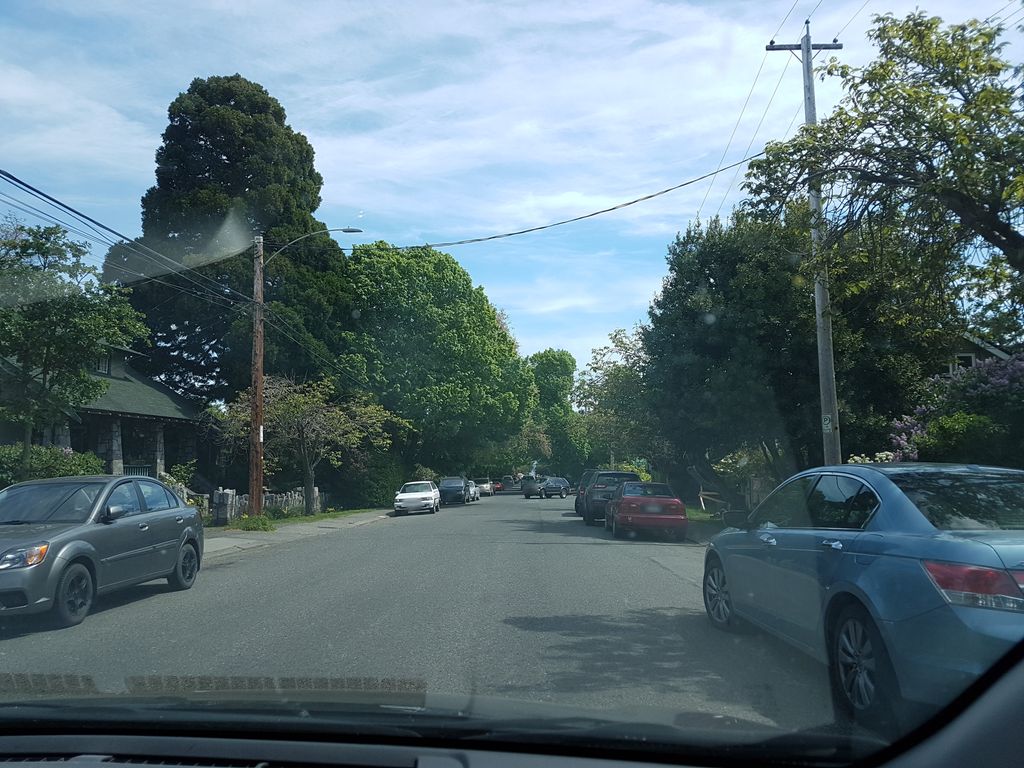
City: victoria